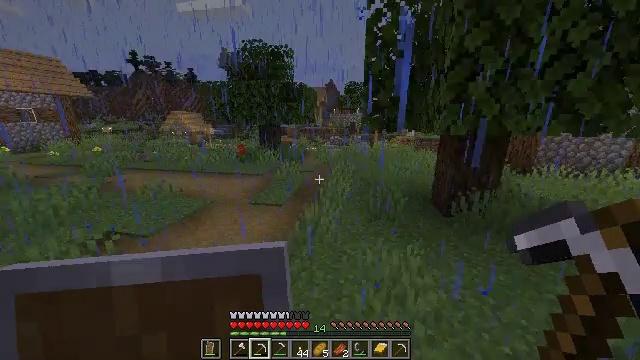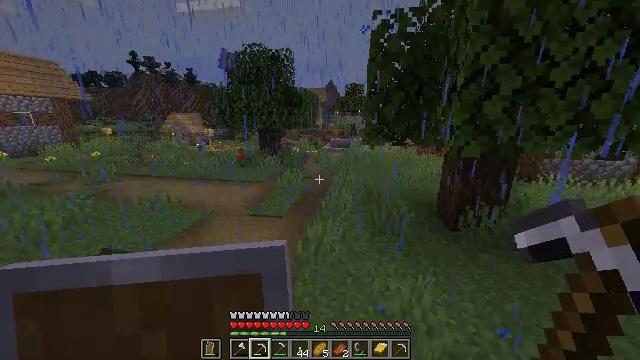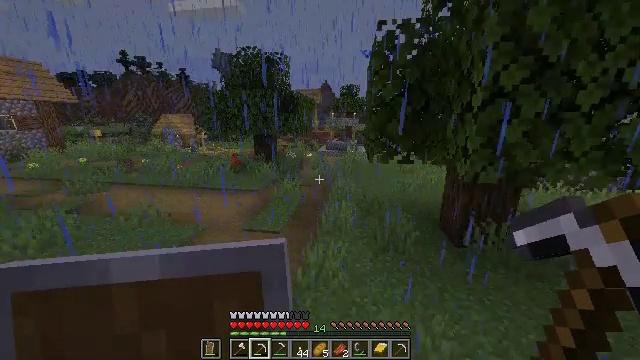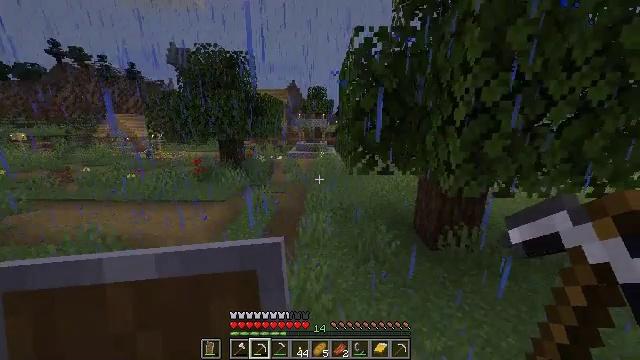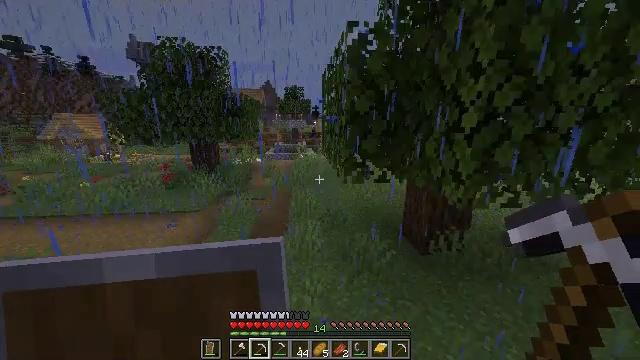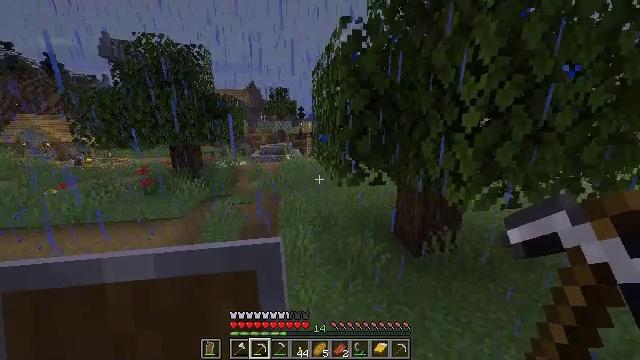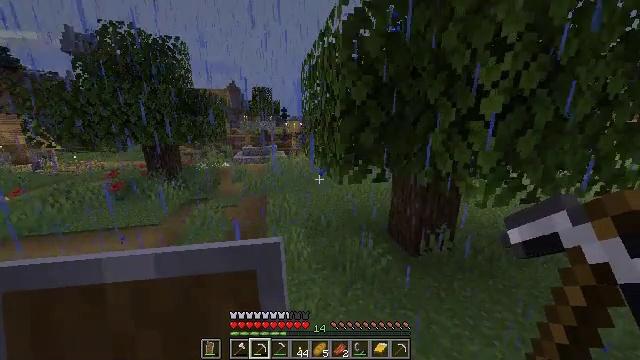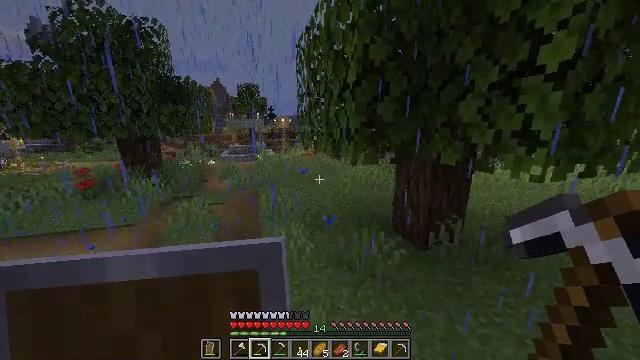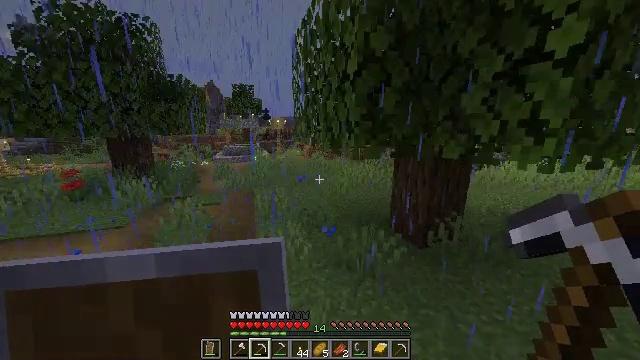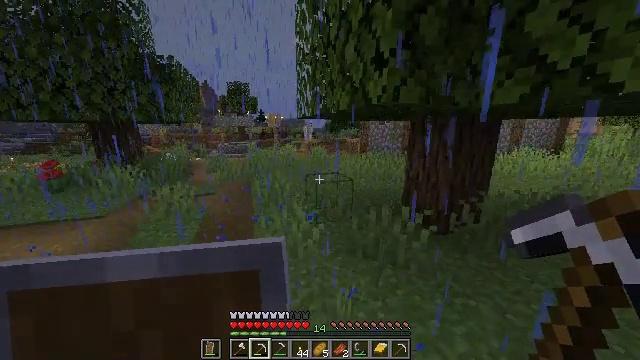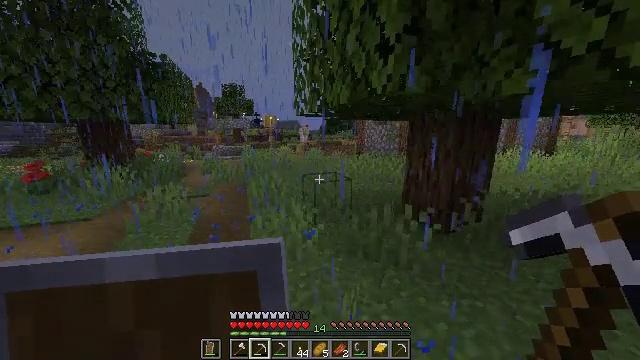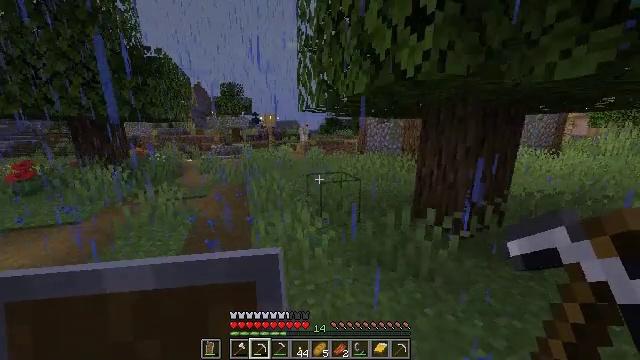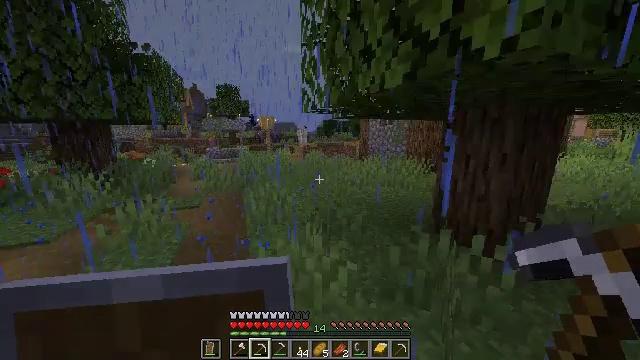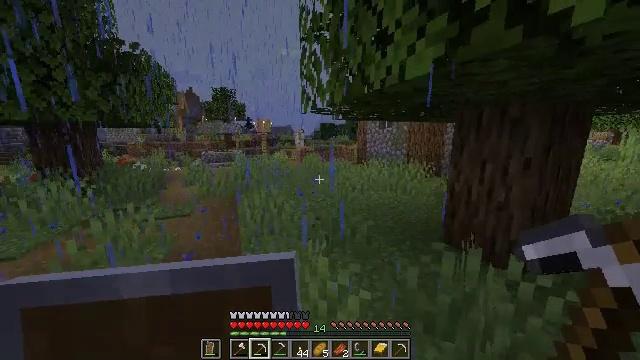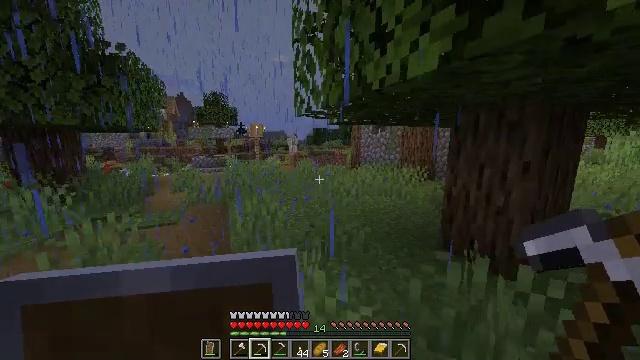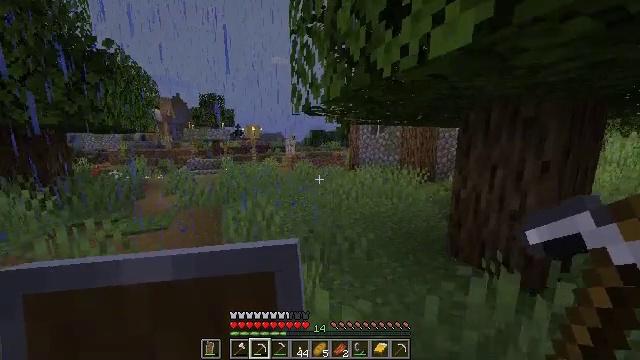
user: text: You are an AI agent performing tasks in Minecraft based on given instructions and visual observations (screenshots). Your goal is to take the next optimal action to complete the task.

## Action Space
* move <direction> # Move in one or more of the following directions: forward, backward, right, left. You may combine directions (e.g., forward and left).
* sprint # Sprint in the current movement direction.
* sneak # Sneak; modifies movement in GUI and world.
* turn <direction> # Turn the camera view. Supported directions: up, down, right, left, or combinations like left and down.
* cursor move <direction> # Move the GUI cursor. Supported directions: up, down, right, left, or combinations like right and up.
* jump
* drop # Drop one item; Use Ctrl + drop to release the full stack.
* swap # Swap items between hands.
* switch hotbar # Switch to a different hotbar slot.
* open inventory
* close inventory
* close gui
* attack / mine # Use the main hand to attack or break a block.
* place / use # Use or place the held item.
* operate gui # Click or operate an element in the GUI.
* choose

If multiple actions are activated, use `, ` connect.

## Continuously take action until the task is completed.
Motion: motion action
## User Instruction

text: Collect the yellow bed from its place.
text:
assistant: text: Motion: move forward and move left, sprint, jump
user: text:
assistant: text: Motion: move forward and move left, sprint, turn right, jump
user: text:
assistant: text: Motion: move forward and move left, sprint, turn right, jump
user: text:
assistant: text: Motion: move forward, sprint, turn right
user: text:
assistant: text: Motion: move forward, sprint, turn right
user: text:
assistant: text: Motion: move forward, sprint, turn right
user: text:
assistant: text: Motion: move forward, sprint, turn right
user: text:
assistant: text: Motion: move forward, sprint, turn right
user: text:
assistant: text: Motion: move forward, sprint, turn right
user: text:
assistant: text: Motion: move forward, sprint, turn right
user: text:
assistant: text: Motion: move forward, sprint
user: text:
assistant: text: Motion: move forward, sprint
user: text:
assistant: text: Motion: move forward, sprint
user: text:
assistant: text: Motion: move forward, sprint, turn right and up
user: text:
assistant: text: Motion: move forward, sprint
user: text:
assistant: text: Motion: move forward, sprint, turn right
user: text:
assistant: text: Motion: move forward, sprint
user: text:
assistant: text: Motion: move forward, sprint
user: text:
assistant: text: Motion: move forward, sprint
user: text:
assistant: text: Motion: move forward, sprint
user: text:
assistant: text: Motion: move forward, sprint
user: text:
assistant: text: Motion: move forward, sprint
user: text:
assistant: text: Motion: move forward, sprint
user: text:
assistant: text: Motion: move forward, sprint, jump
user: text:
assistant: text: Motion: move forward, sprint, jump
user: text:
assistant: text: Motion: move forward, sprint, jump
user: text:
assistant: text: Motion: move forward, sprint, jump
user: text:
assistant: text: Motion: move forward, sprint
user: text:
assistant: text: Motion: move forward, sprint
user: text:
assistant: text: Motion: move forward, sprint